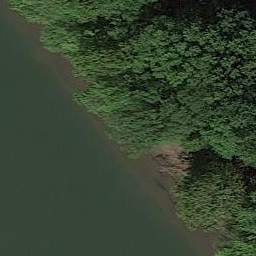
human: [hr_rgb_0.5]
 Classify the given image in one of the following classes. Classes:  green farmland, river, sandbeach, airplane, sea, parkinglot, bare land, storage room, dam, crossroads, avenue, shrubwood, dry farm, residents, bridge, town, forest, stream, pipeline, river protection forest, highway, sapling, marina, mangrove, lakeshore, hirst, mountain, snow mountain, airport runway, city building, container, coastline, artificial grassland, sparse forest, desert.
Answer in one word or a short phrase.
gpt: river protection forest